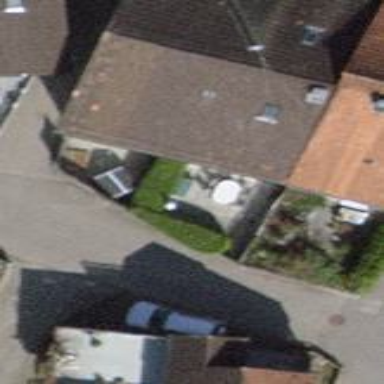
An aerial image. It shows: Terrace building.